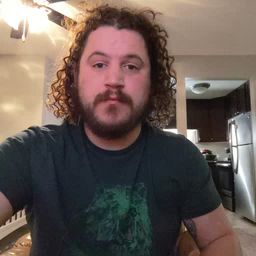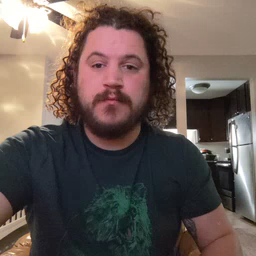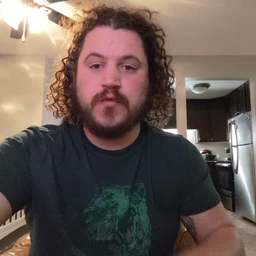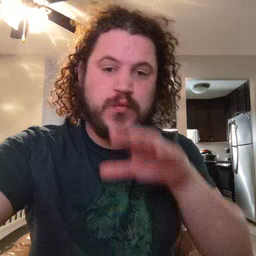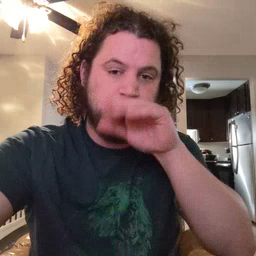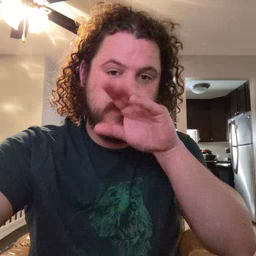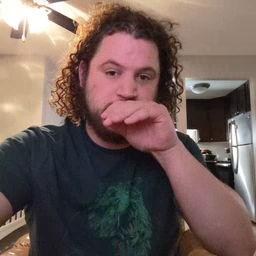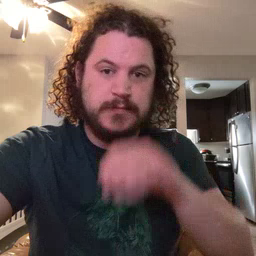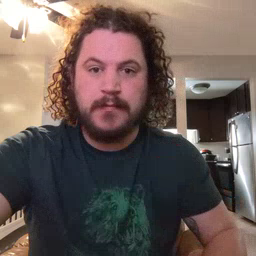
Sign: goose